Question: I've a html form like this.

Over the dots I'm going to pull data from my mysql db using php, I'm not finding the trick how can I write over those dotted lines, writing over dotted lines is the requirement.
a sample field using jsfiddle I've 50+ fields where I need to pull data from php and write over dotted lines like firstname, dob etc.
js fiddle <URL>
'''
<TABLE cellpadding=0 cellspacing=0 class="t0">
<TR>
<TD class="tr1 td2"><P class="p7 ft1">1.</P></TD>
<TD class="tr1 td3"><P class="p8 ft1">Full name </P></TD>
<TD class="tr1 td1"><P class="p6 ft1">......................................................</P></TD>
</TR>
</table>
'''
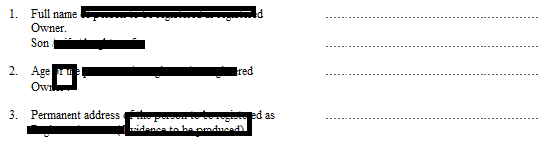
Answer: '''
.datatext{
border-bottom:1px dotted;
width : 250px;
}
'''
'''
<TABLE cellpadding=0 cellspacing=0 class="t0">
<TR>
<TD class="tr1 td2"><P class="p7 ft1">1.</P></TD>
<TD class="tr1 td3"><P class="p8 ft1">Full name </P></TD>
<TD class="tr1 td1"><P class="p6 ft1 datatext"> John Doe</P></TD>
</TR>
</table>
'''
<URL>